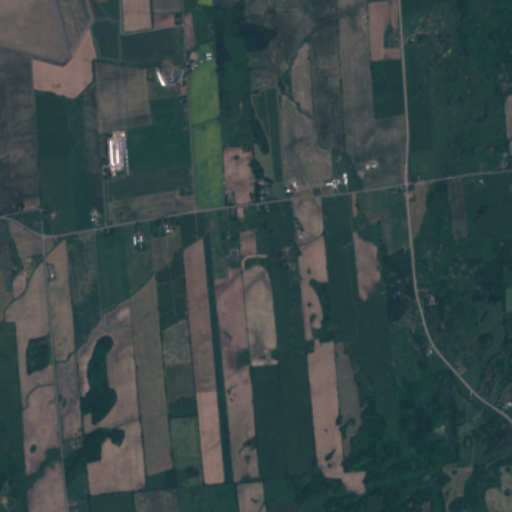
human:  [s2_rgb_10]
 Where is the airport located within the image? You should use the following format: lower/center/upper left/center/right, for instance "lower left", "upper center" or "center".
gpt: The airport is located in the upper left of the image.
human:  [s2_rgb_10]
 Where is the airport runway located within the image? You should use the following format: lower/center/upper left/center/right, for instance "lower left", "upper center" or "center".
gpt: The airport runway is located in the upper left of the image.
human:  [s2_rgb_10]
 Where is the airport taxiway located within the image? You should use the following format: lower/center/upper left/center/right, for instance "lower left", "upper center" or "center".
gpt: The airport taxiway is located in the upper left of the image.
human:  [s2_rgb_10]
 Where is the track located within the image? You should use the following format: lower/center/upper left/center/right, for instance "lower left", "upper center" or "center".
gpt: There is no track in the image.